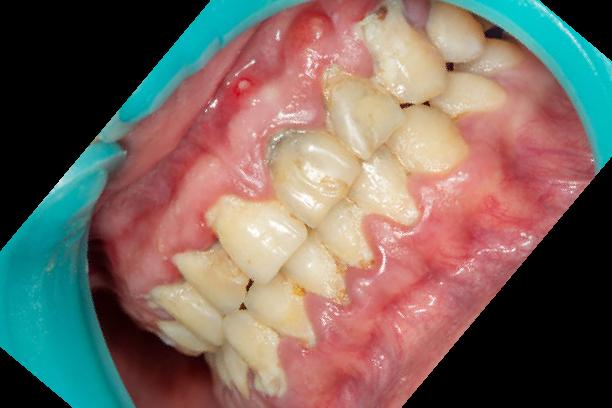
Condition: Gingivitis